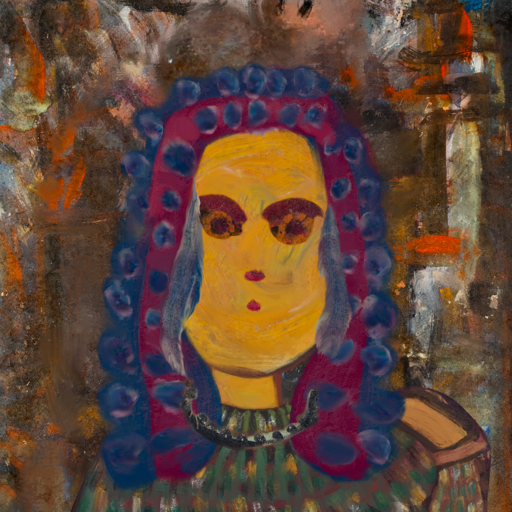
Background: GypsyQueen, Head And Neck Front: After_Raid, Face Front: Doll, Bust: After_Raid, Hair Front: Hill_Girl, Head Accessory: Blank, Second Necklace: Blank, Necklace: Childish, Baby: Blank